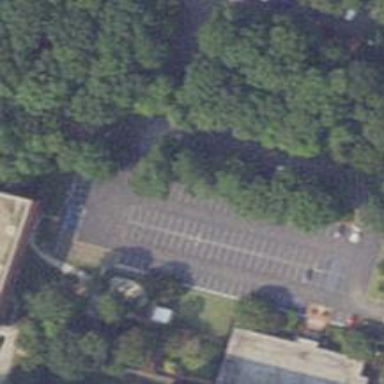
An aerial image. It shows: Parking area with surface.